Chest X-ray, PA view. Patient: 42 years old, sex F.
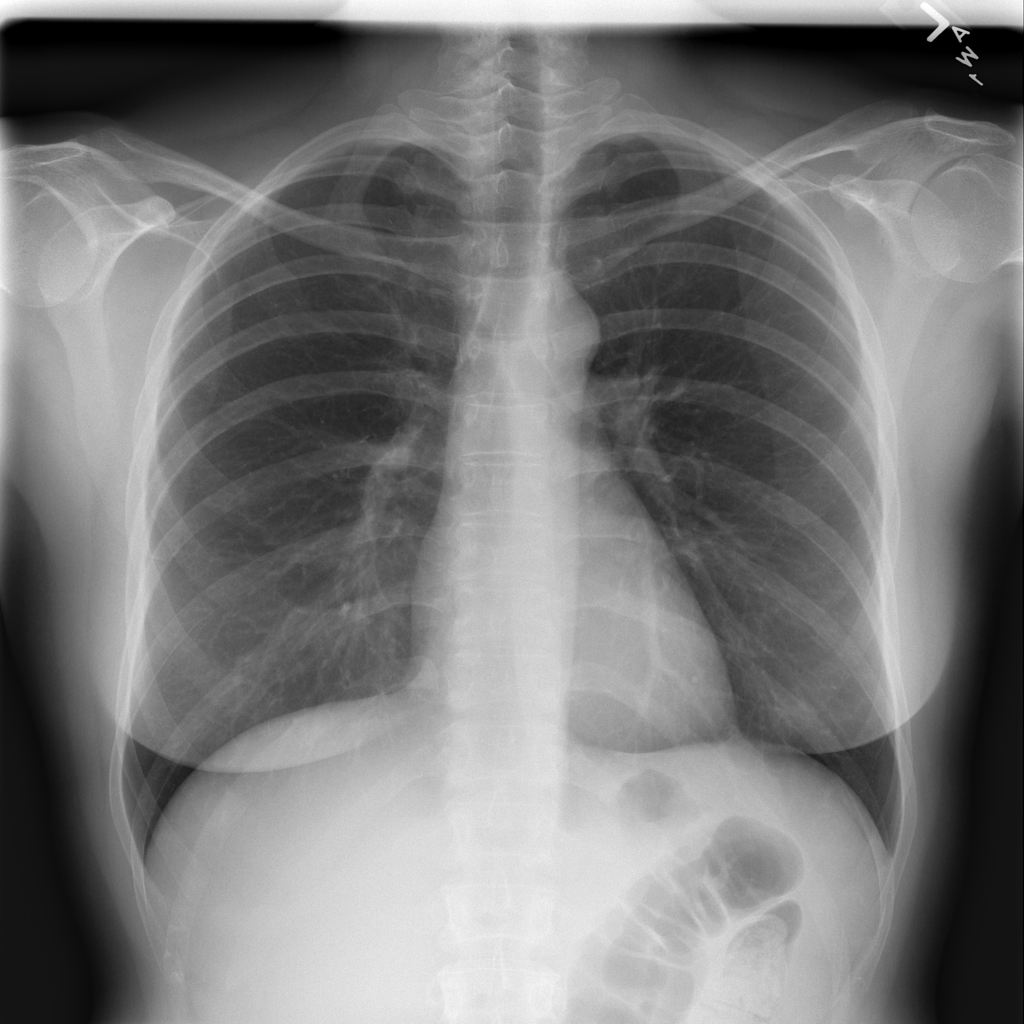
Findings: Infiltration